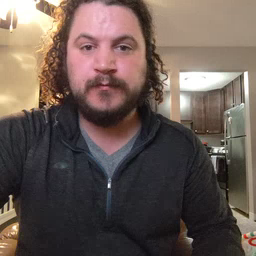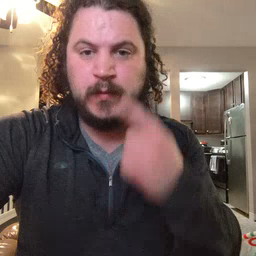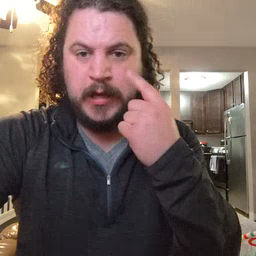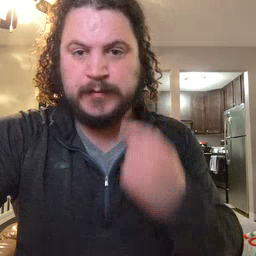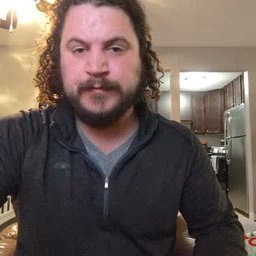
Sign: cry